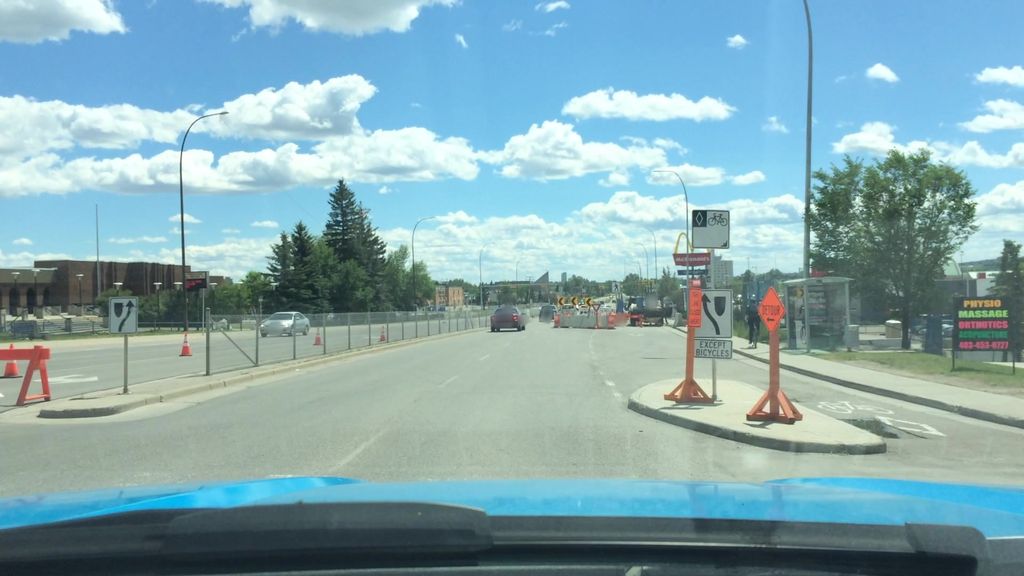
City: calgary